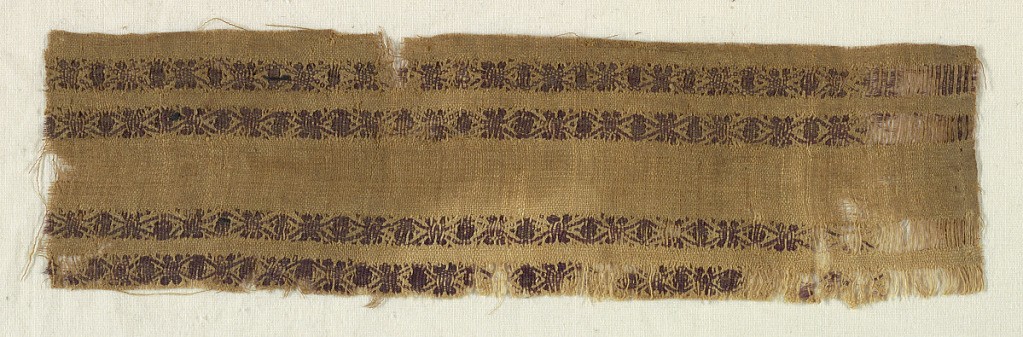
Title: Fragment
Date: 300–600
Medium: Warp; S-spun linen. Wefts; S-spun linen, S-spun wool. Technique: slightly warp-faced plain weave (24/cm x 20/cm) and slit tapestry.
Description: Monochrome, dark purple wool pattern on undyed linen ground.  Probably was a sleeve band.  Two pairs of floral rows. One side retains a section of the selvedge. The tapestry area has 2+2 warp groupings with crossing warps.